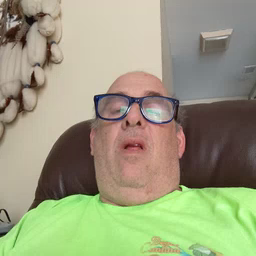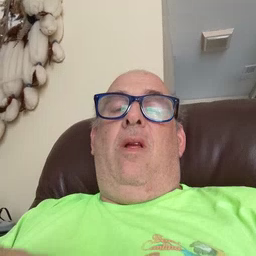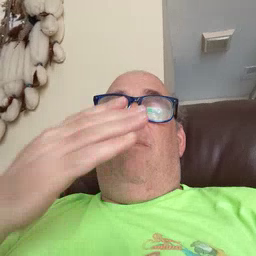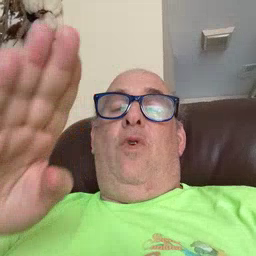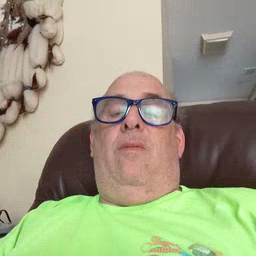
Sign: blue